Aerial crown-view tile of a tropical tree (Barro Colorado Island, Panama), acquired 20250317:
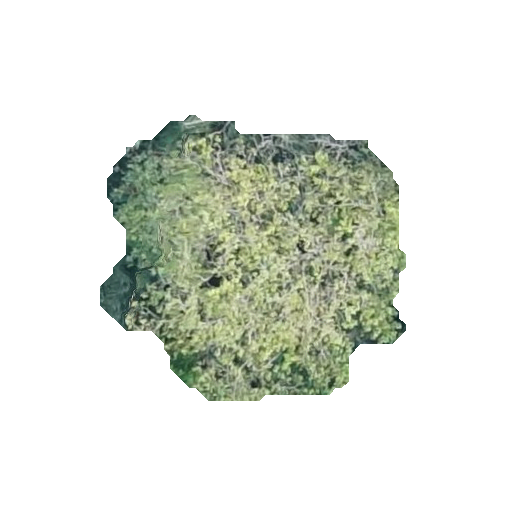
Species: Apeiba membranacea
GBIF accepted scientific name: Apeiba membranacea
Crown area: 99.131 m²